Question: I would like to make the following:

## Description
When a checkbox under 'Ingredients selection' is checked only the dishes should be shown in which the checked ingredient is used in. Checkboxes are used because multiple ingredients should be able to be selected at once.
So if 'tomato' and 'garlic' would be checked, then only the dish 'spaghetti' should be visible under 'Dishes'.
## Code
'''
<h1>Ingredients selection</h1>
<ul class="ingredient">
<li><label>tomato</label><input type="checkbox" name="" value=""></li>
<li><label>garlic</label><input type="checkbox" name="" value=""></li>
<li><label>peas</label><input type="checkbox" name="" value=""></li>
</ul>
<h1>Dishes</h1>
<ul class="dish">
<li style="display:none">spaghetti<span>[Ingredient: tomato, Ingredient: garlic]</span></li>
<li style="display:none">stir_fry<span>[Ingredient: garlic, Ingredient: peas]</span></li>
<li style="display:none">ice_cream<span>[Ingredient: sugar, Ingredient: milk]</span></li>
</ul>
<script
src="https://ajax.googleapis.com/ajax/libs/jquery/1.9.1/jquery.min.js">
</script>
<script src="/static/js/script.js"></script>
'''
Note that the values are generated from a database via a template language.
### How far I got:
'''
$(function () {
////Jquery in here/////
$("input").change(function () {
if (this.checked) {
var selected_ingredient = $(this).parent().text();
var dishes = $("ul.dish").html();
/*
// Pseudocode
for li_element in dishes{
if (selected_ingredient in li_element){
li_element.overwrite_attribute(style, "display:block");
}
}
*/
}
});
});
'''
How can I implement this functionality?
<URL> is a demo of the code.
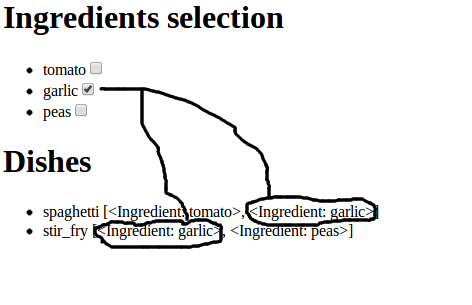
Answer: Something like this:
'''
$(function () {
$(".ingredient input").on('change', function () {
var check = $.map($(".ingredient input:checked"), function(el) {
return $(el).siblings('label').text();
});
$('.dish li').hide().each(function(_, self) {
for (var i=0; i<check.length; i++) {
if ( $(self).find('span').text().toLowerCase().indexOf( check[i].toLowerCase() ) != -1 )
$(self).show();
}
});
});
});
'''
<URL>